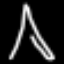
Label: The Eiffel Tower